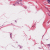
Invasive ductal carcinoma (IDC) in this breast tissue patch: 0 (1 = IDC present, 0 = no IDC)